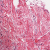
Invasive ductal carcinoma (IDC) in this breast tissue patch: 0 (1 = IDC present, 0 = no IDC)